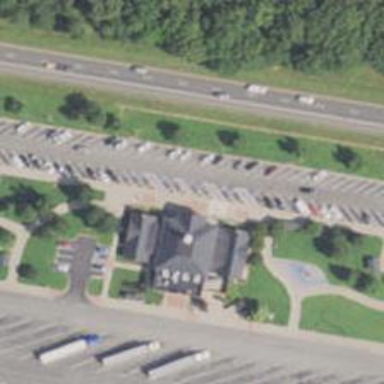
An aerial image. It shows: Rest area on the road.